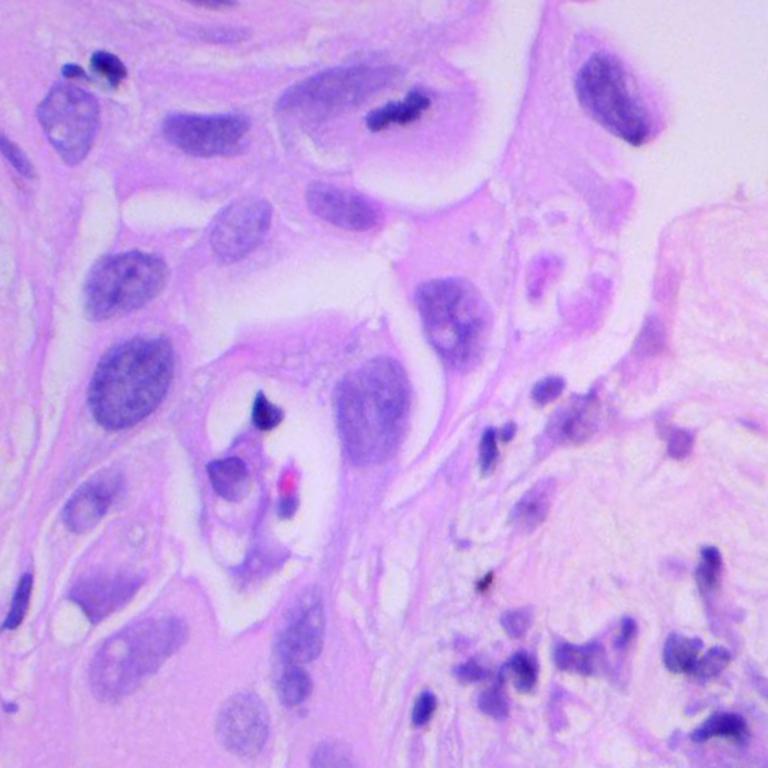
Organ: lung
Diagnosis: adenocarcinomas